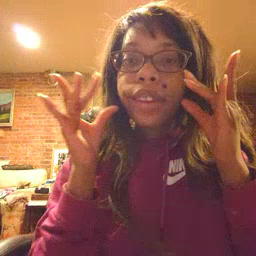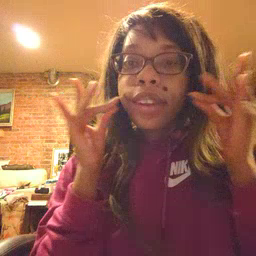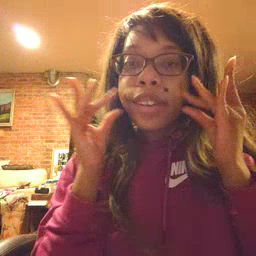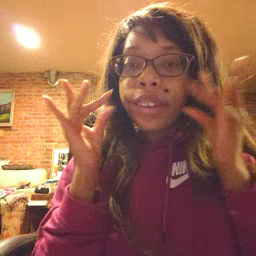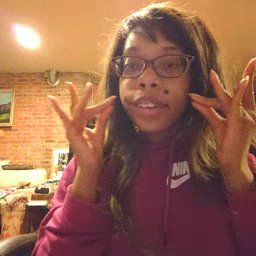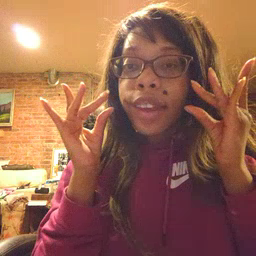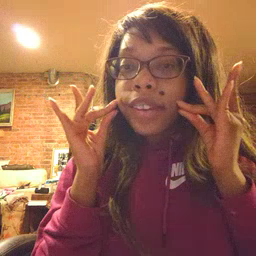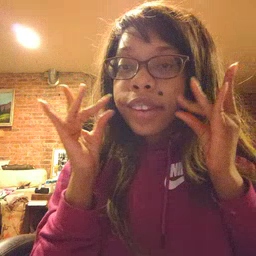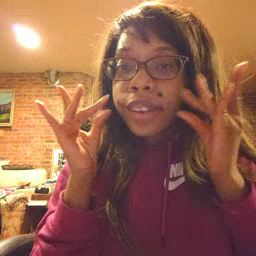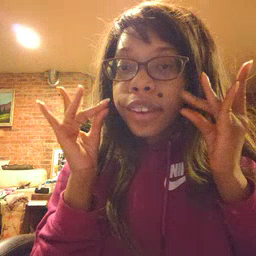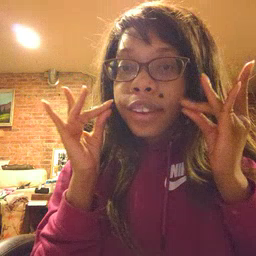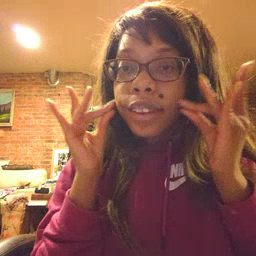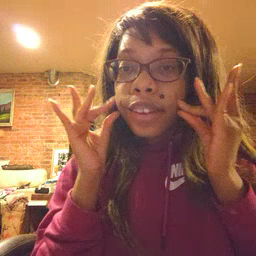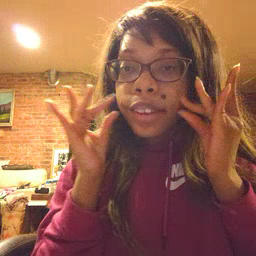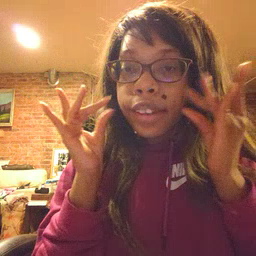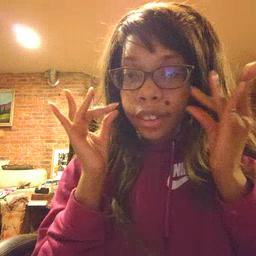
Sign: kitty